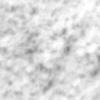
Label: no_change